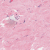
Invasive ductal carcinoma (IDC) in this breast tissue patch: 0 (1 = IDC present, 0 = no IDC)